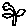
Label: flower